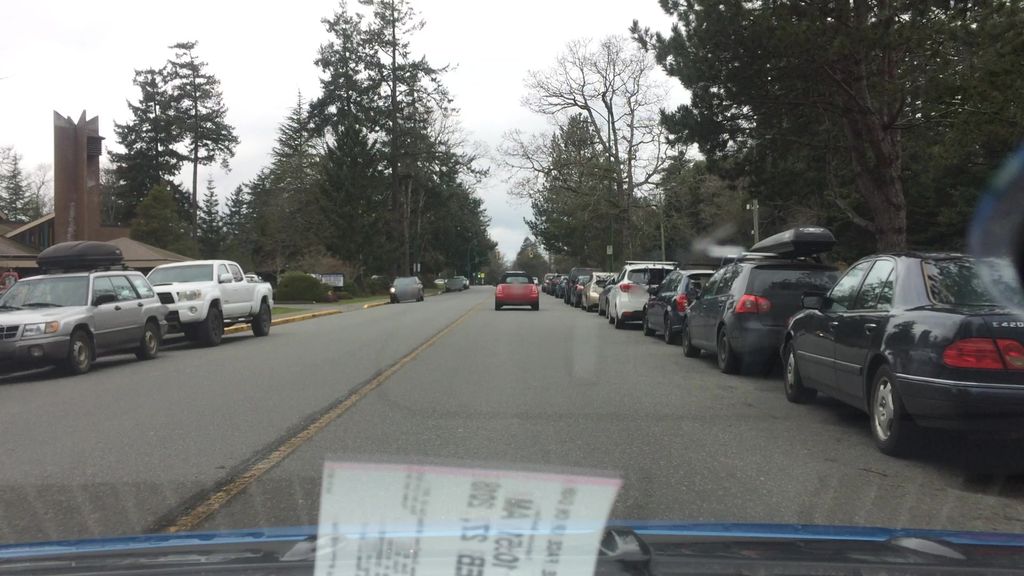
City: victoria